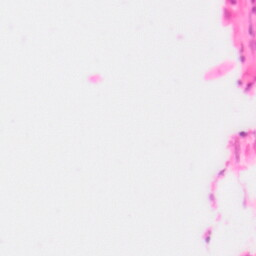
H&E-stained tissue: Colon